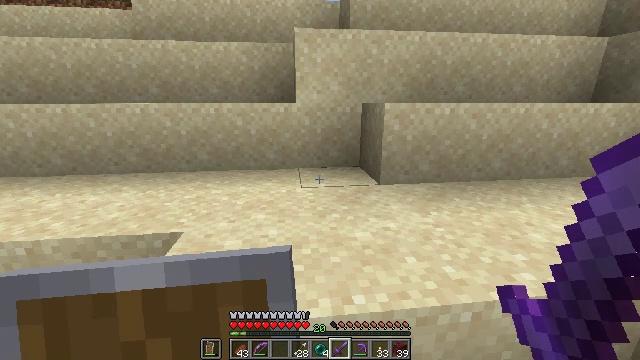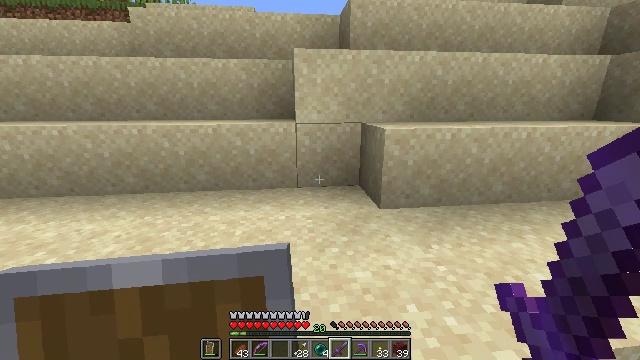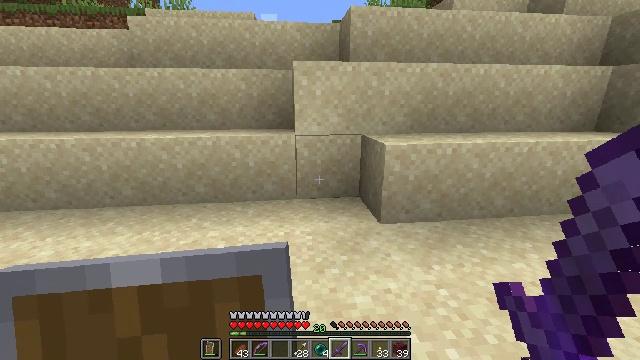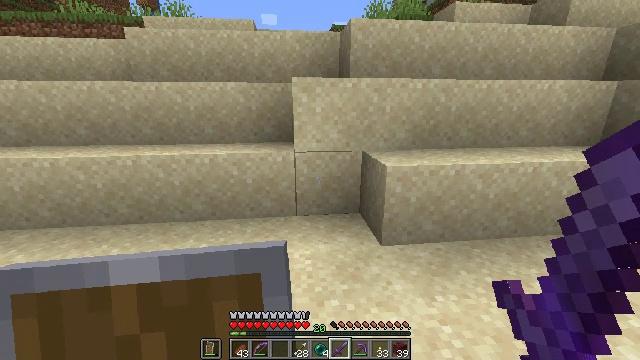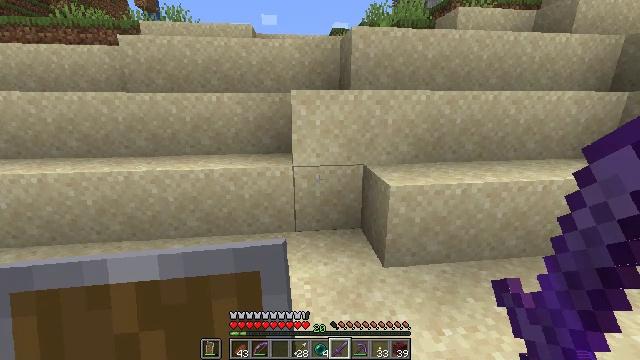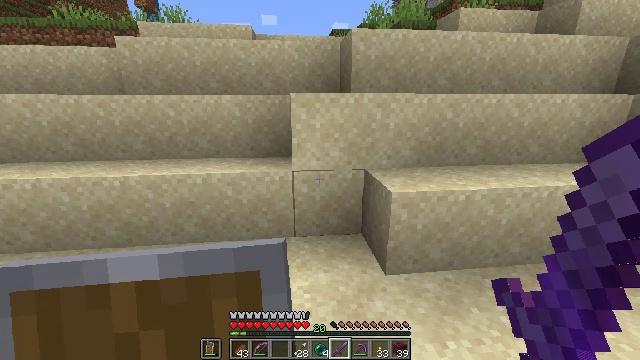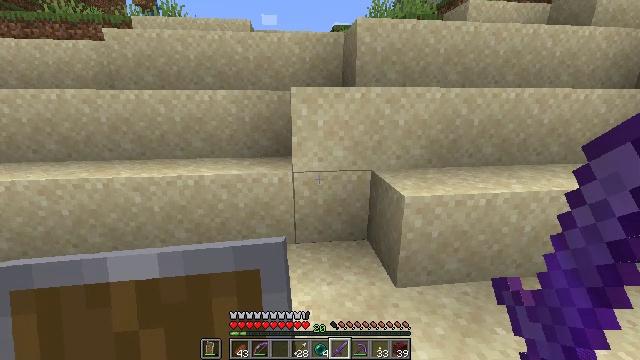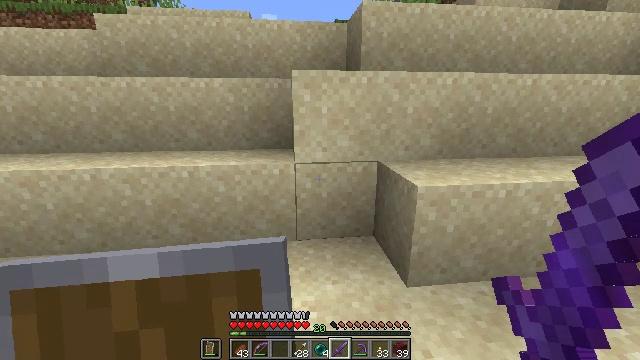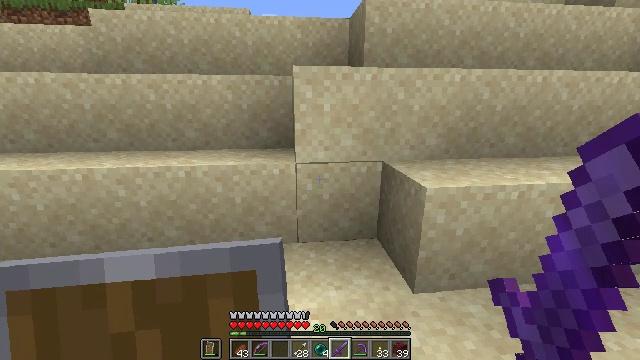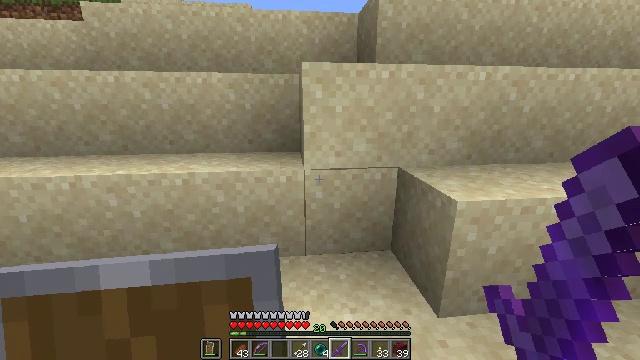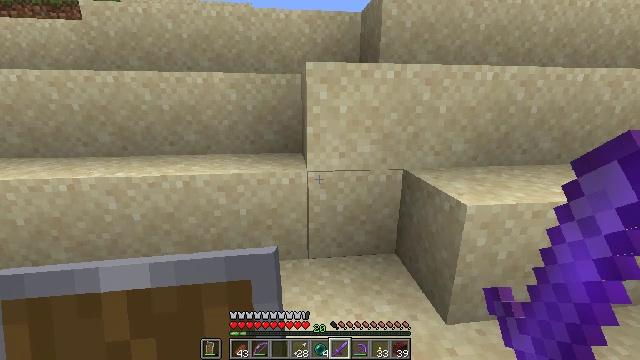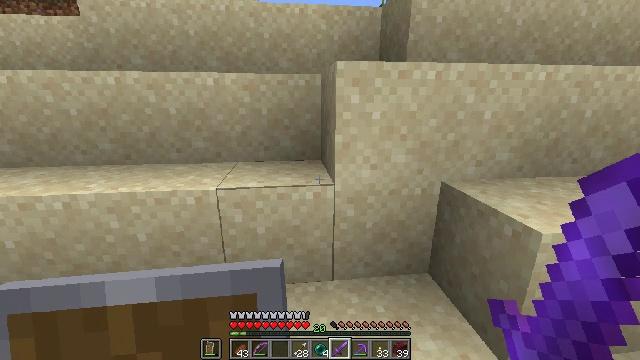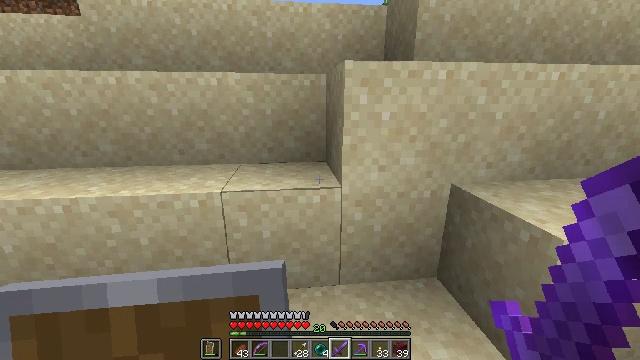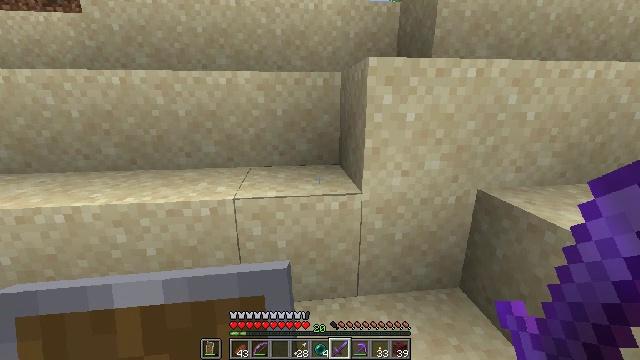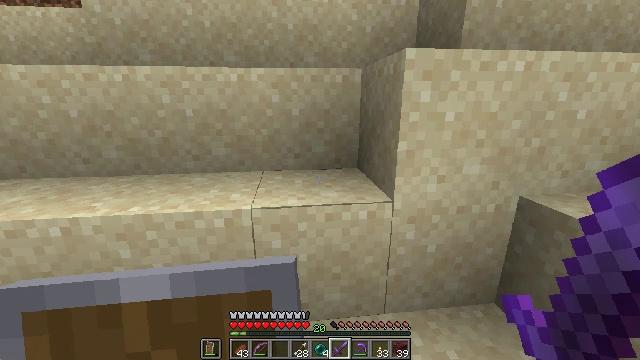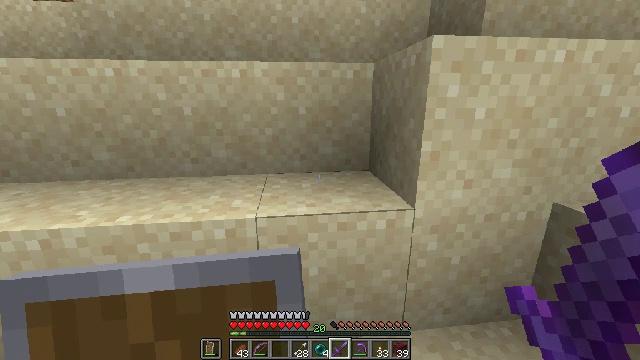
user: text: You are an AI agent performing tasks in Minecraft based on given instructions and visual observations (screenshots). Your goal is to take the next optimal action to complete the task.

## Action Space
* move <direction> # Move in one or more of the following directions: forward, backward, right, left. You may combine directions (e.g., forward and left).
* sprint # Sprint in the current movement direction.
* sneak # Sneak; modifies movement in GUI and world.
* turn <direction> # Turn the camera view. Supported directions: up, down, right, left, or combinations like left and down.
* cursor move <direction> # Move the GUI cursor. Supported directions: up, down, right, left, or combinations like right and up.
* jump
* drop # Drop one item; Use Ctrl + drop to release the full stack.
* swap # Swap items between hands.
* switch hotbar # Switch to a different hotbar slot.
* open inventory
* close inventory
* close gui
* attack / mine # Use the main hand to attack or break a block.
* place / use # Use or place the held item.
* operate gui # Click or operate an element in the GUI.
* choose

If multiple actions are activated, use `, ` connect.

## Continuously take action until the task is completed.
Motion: motion action
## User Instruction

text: Create blaze powder from blaze rods.
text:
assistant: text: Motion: move forward, jump
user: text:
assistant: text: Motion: move forward, jump
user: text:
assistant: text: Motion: move forward, jump
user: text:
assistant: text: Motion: move forward
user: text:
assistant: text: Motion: move forward and move left
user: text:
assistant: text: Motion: move forward and move left
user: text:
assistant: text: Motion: move forward and move left
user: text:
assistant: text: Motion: move forward and move left
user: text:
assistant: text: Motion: move forward and move left
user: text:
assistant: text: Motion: move forward and move left
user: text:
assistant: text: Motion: move forward and move left
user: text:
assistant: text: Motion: move forward and move left
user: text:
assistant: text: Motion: move forward and move left
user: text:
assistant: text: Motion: move forward
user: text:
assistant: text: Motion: move forward
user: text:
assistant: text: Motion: move forward, jump
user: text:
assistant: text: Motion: move forward, jump
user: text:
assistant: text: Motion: move forward, jump
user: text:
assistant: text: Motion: move forward, jump
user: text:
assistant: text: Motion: move forward, jump
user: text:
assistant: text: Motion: move forward
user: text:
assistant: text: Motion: move forward
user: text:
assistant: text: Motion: move forward
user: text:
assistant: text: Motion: move forward
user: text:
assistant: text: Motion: move forward, jump
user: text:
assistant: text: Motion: move forward, jump
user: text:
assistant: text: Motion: move forward, jump
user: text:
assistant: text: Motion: move forward
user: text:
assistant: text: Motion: move forward
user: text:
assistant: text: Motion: move forward